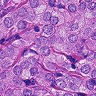
Metastatic tissue present: yes